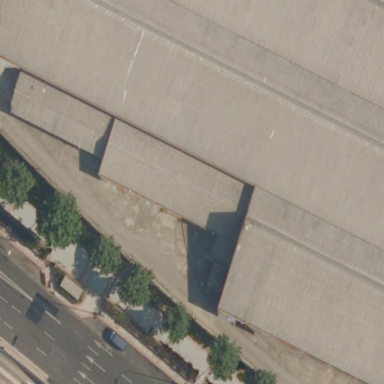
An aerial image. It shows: Office building.